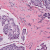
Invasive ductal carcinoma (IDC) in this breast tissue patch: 1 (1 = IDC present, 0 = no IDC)